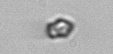
Label: Heterocapsa_rotundata